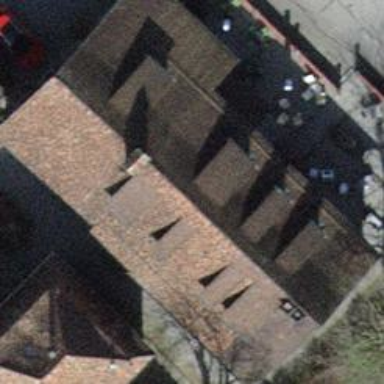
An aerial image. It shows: Building housing restaurant and hotel.